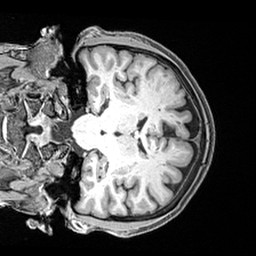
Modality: T1w
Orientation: coronal
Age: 61
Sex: female
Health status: healthy
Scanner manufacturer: siemens
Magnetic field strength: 3 T
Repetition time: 2.4 s
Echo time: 0.00217 s